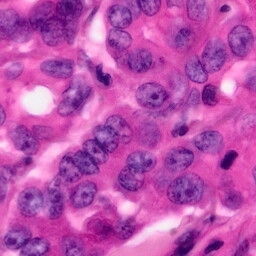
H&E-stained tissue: Pancreatic